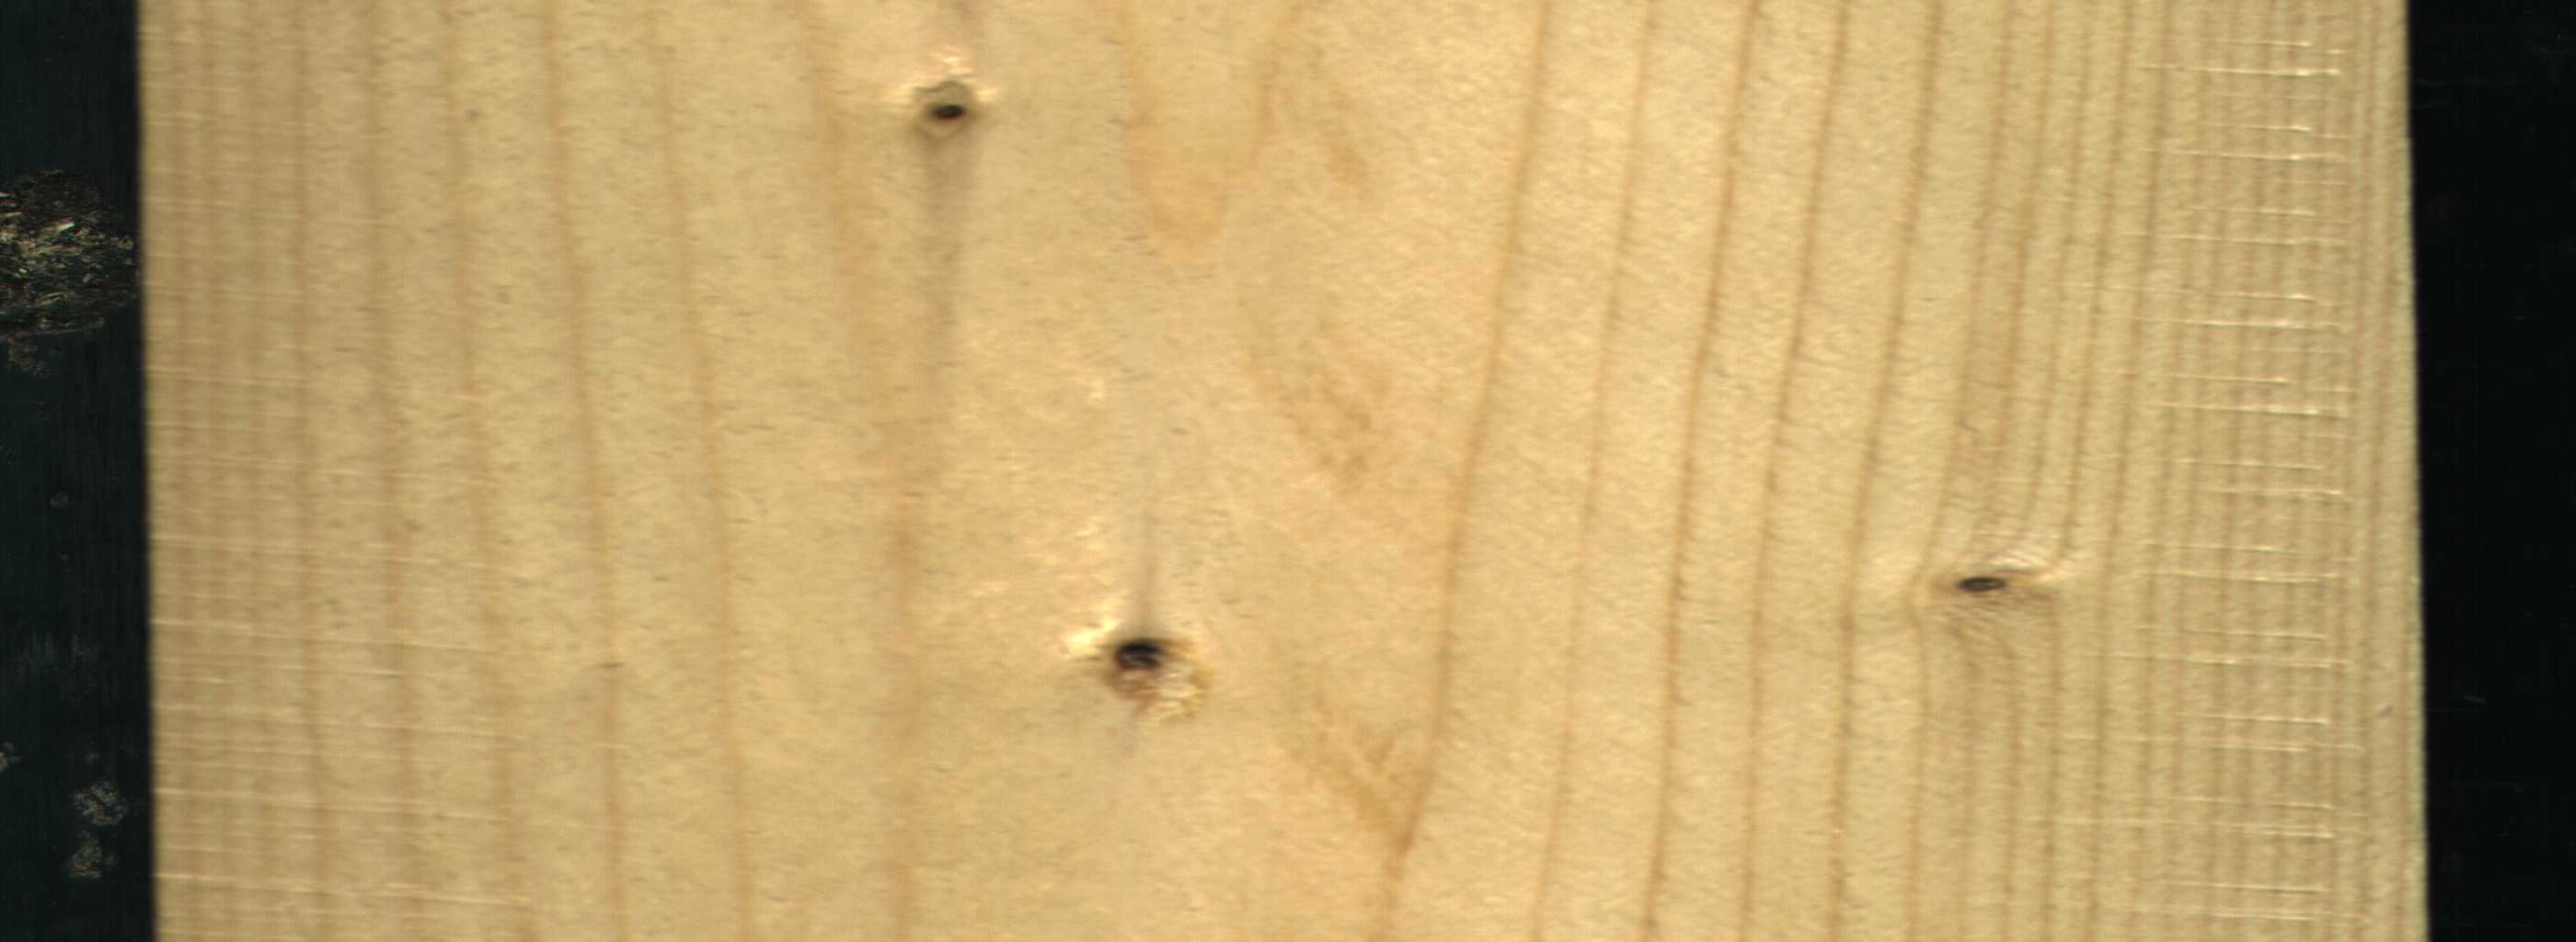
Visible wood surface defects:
Dead_Knot
Dead_Knot
Dead_Knot